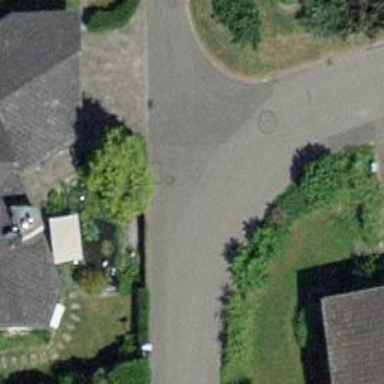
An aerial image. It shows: Smoothly paved residential road.